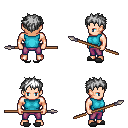
a pixel art fantasy rpg character, male body template, human, light skin, teal sleeveless shirt, magenta pants, white bedhead hairstyle, gray slippers, spear, four views (front, back, left, right), 2x2 character sprite sheet, small pixel art, hard edges, no anti-aliasing